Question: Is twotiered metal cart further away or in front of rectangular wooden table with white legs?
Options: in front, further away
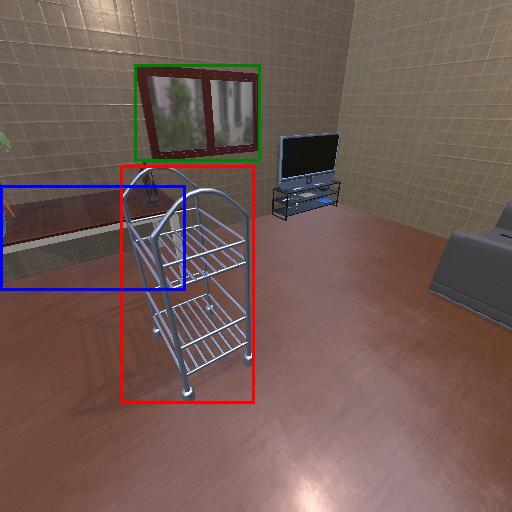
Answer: in front